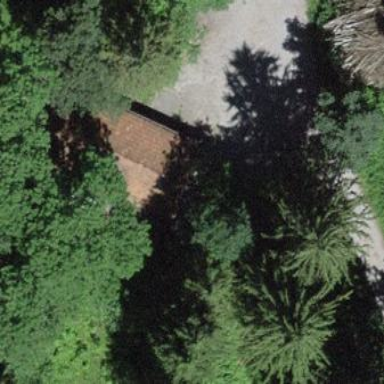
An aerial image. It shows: Hut.